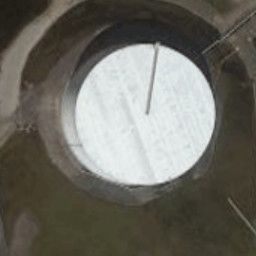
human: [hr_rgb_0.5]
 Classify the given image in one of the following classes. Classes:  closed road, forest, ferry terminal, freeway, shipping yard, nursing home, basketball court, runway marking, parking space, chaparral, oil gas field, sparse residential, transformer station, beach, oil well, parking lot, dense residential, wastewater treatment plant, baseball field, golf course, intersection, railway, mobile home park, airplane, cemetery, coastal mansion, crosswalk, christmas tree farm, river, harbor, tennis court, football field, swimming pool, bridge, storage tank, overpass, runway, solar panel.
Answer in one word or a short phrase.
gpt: storage tank